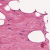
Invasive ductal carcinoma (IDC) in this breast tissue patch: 0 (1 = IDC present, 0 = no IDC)